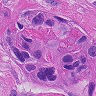
Metastatic tissue present: yes